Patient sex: F
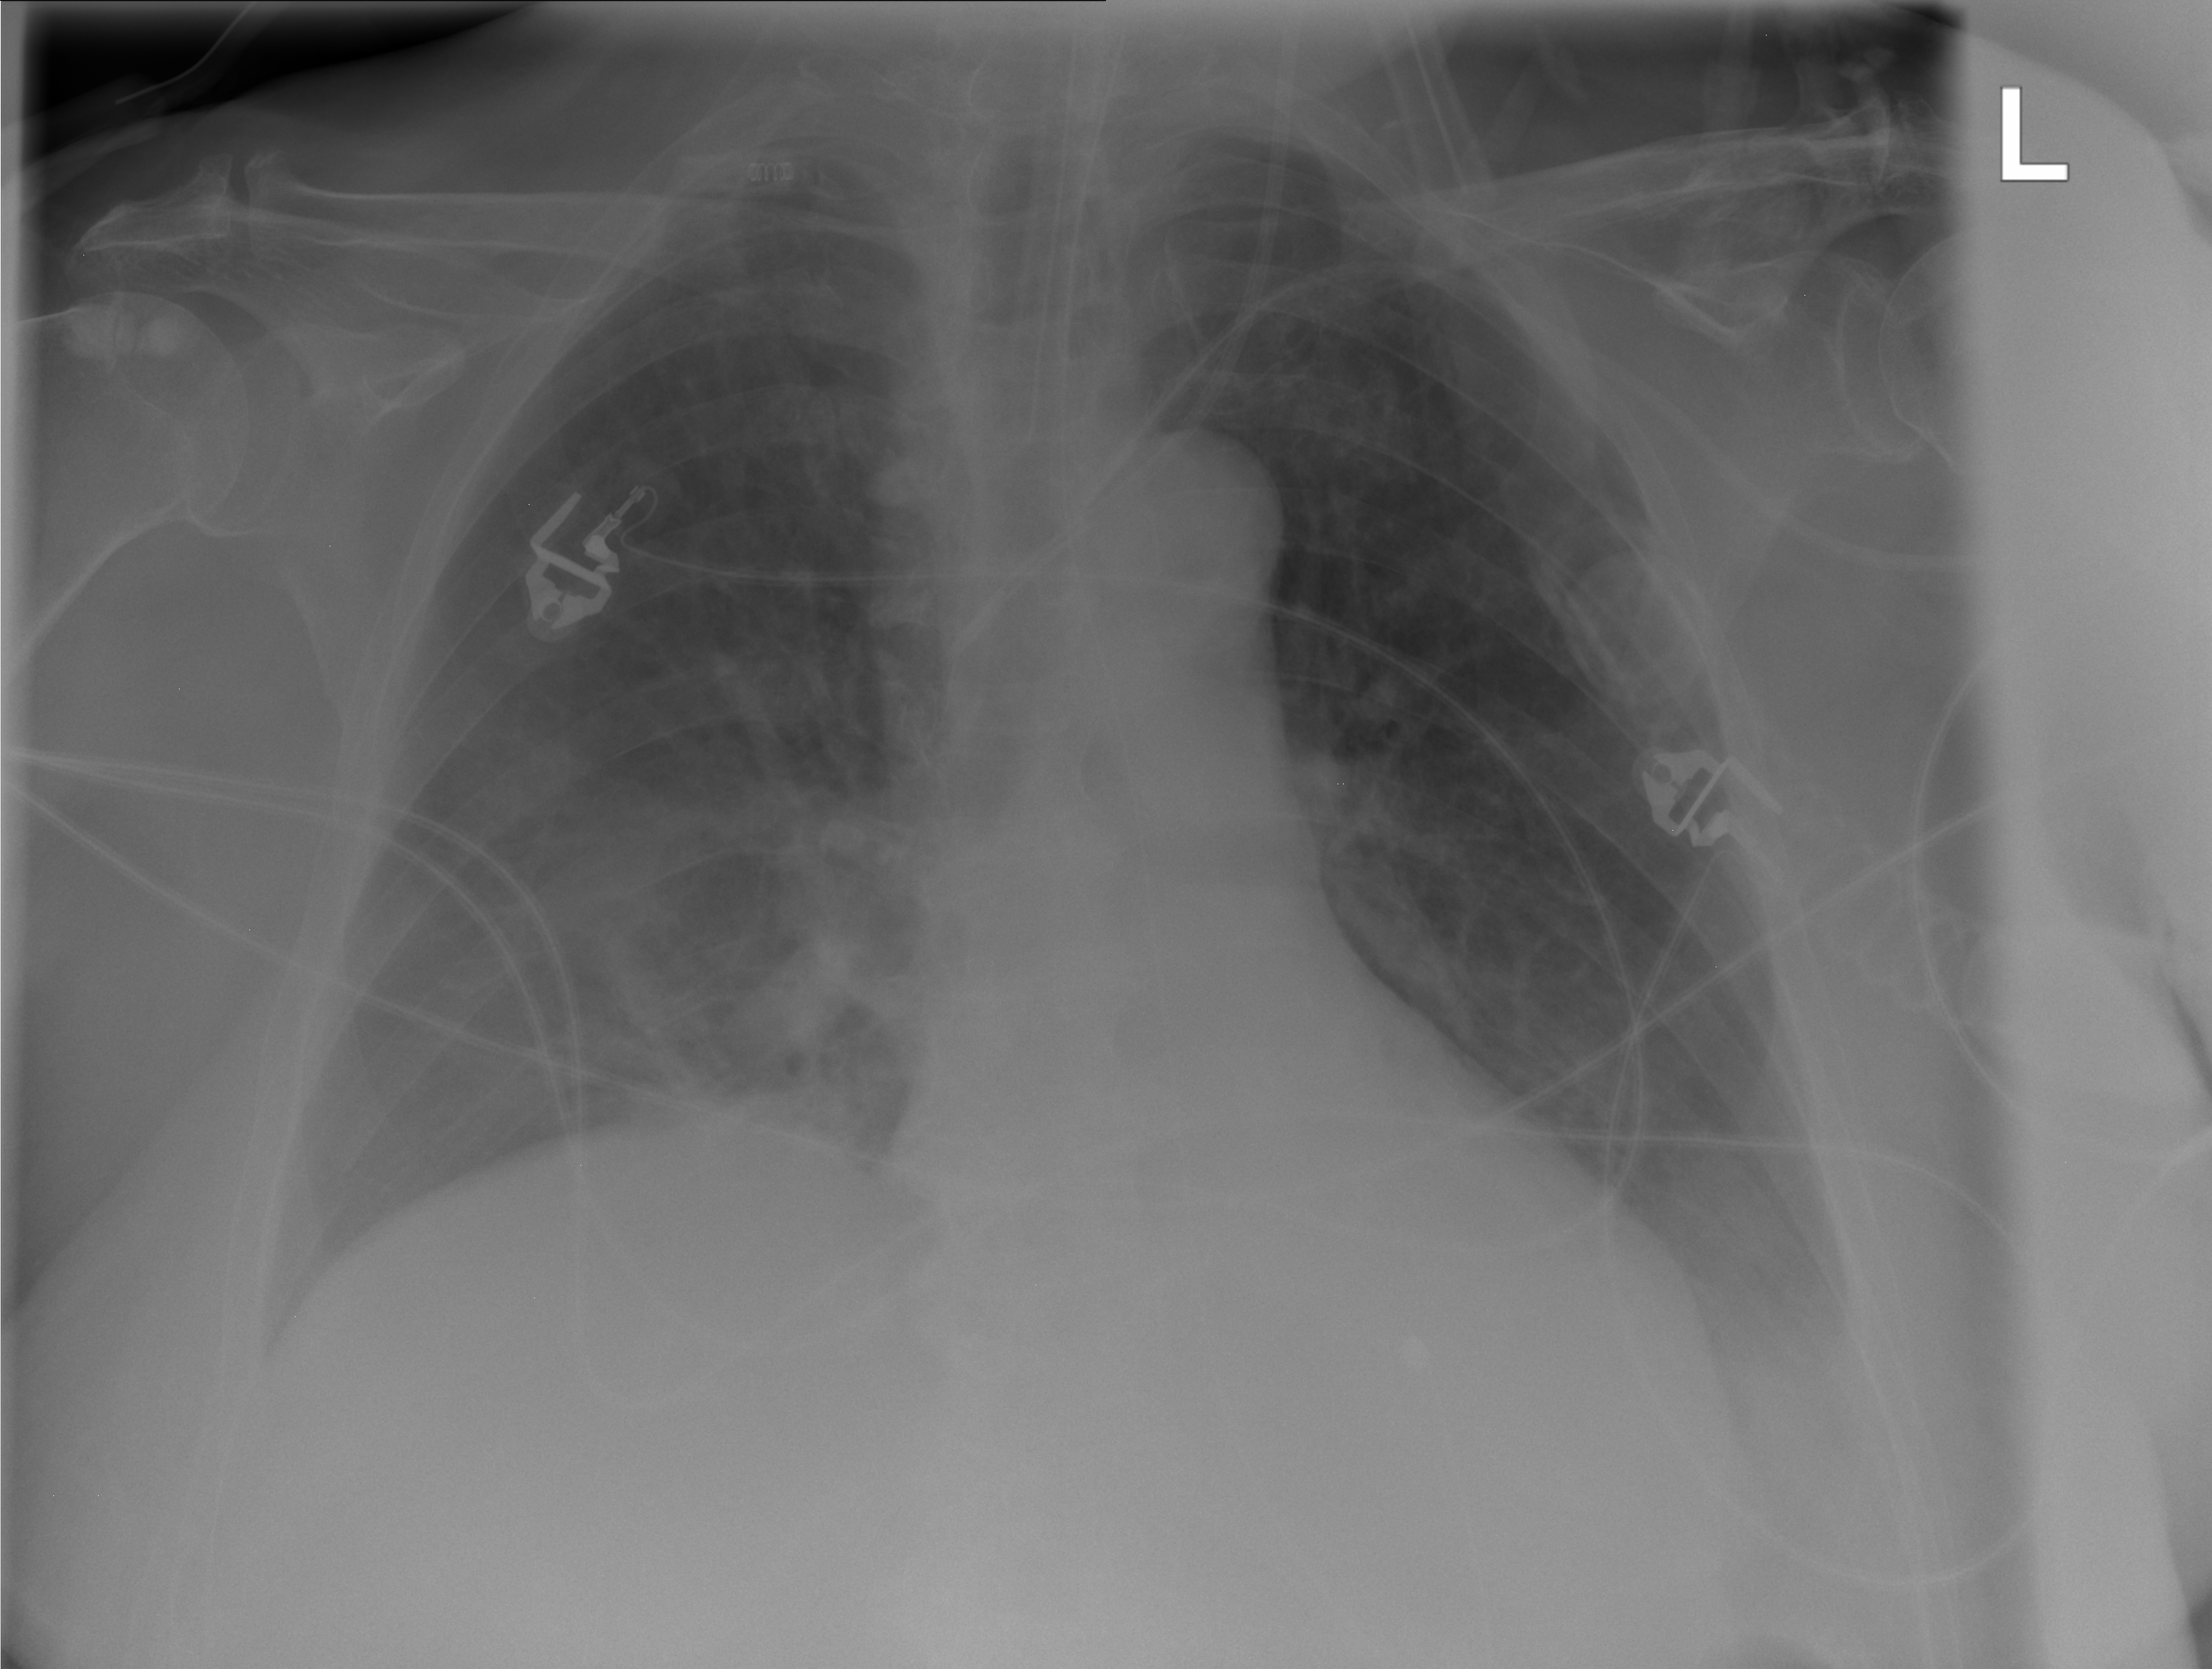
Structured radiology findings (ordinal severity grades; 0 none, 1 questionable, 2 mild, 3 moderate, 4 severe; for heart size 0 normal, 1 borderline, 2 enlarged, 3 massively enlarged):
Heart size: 1
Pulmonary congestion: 0
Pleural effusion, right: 0
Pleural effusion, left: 2
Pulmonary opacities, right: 2
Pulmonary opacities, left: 0
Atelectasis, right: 3
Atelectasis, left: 0